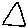
Label: triangle